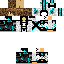
A female human skin with pale skin, wearing brown long hair dressed in a blue hoodie and black pants, featuring a closed mouth.